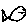
Label: fish